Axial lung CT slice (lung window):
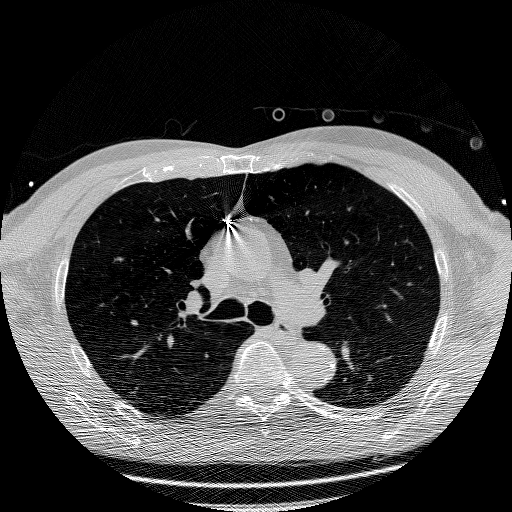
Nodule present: no